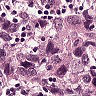
Metastatic tissue present: yes